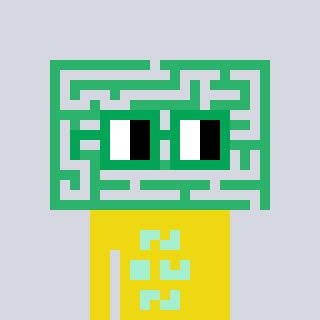
a pixel art character with square green glasses, a maze-shaped head and a yellow-colored body on a cool background